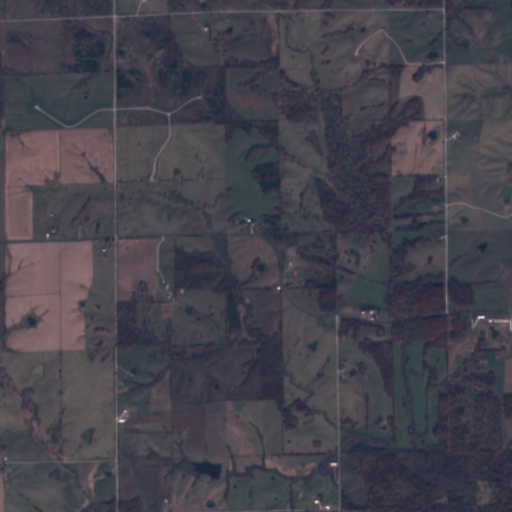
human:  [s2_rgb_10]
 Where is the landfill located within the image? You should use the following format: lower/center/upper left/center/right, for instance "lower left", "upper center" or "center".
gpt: There is no landfill in the image.